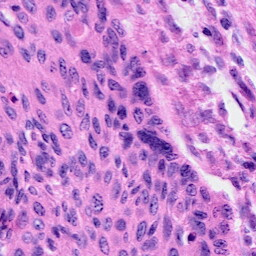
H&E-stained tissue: Cervix